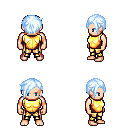
a pixel art fantasy rpg character, male body template, human, light skin, gold chest armor, gold greaves, white cyan pixie cut hairstyle, four views (front, back, left, right), 2x2 character sprite sheet, small pixel art, hard edges, no anti-aliasing